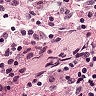
Metastatic tissue present: no